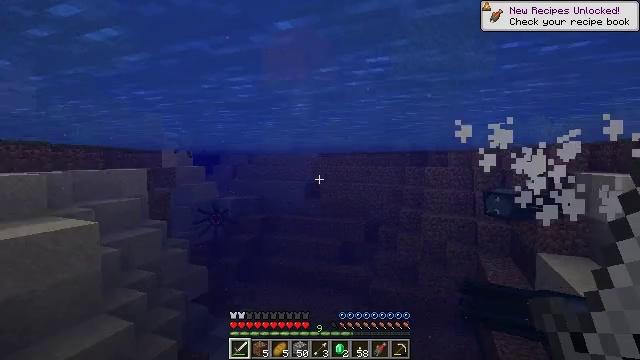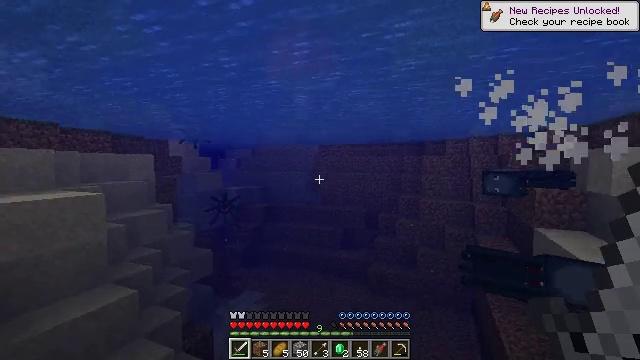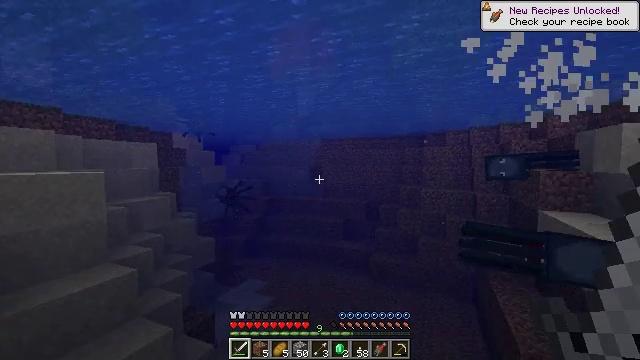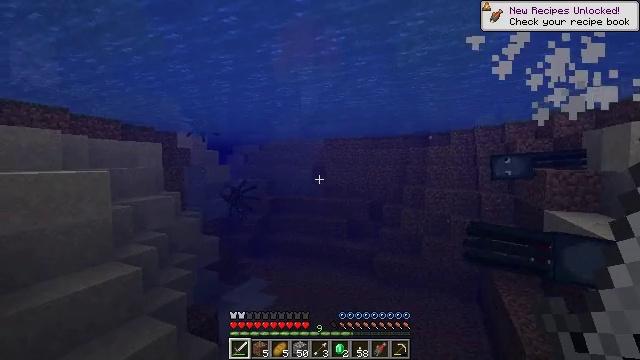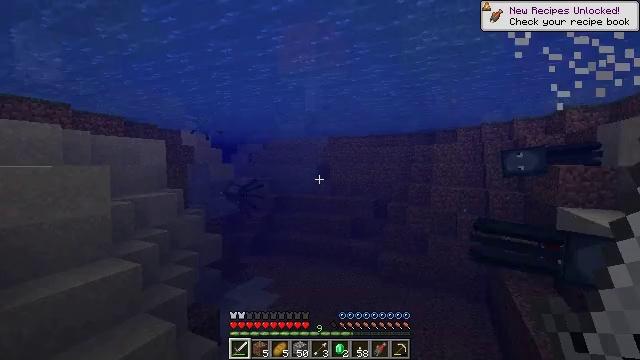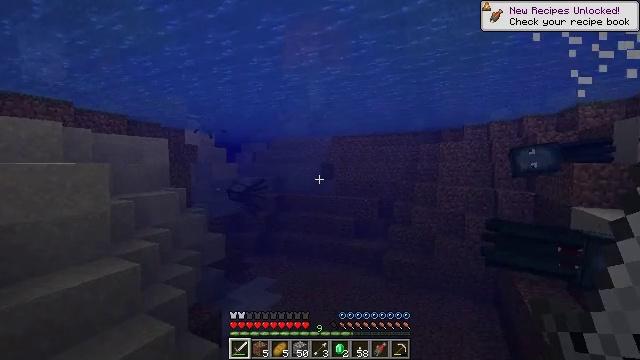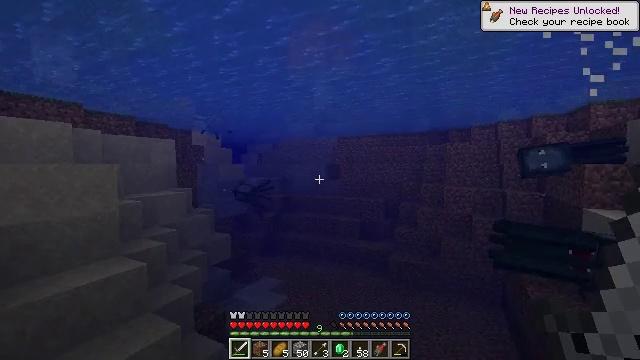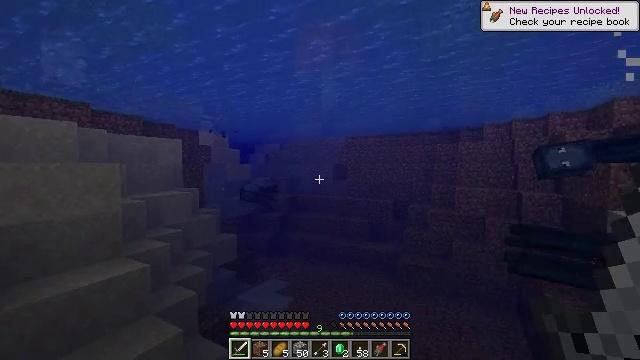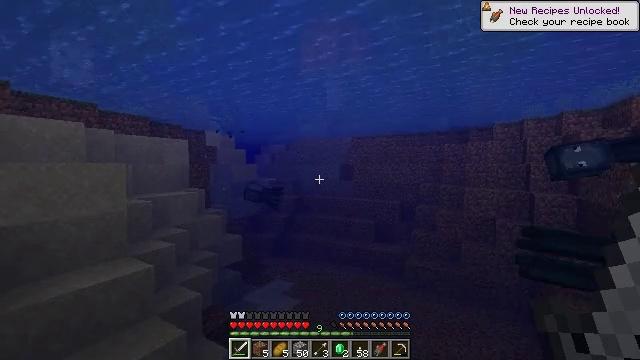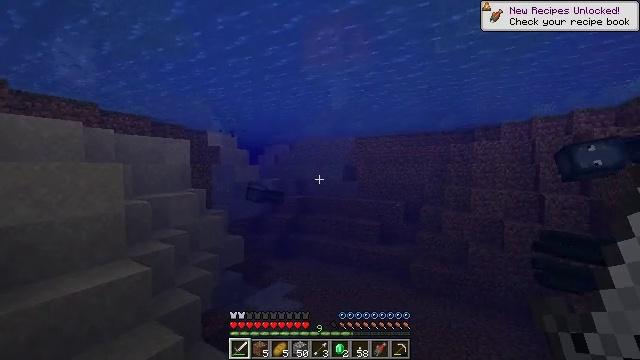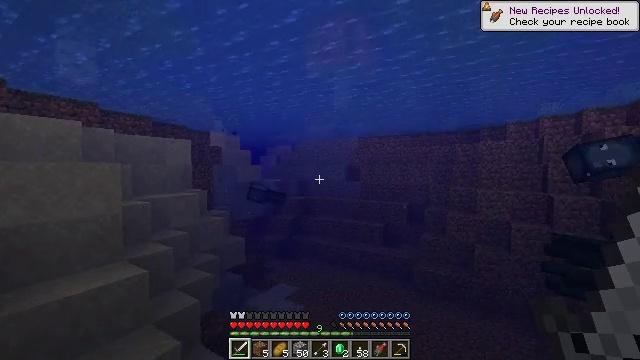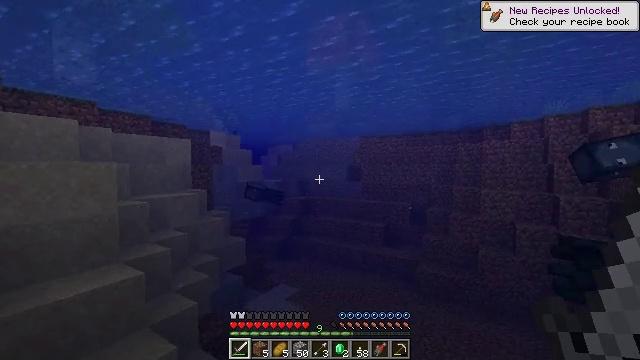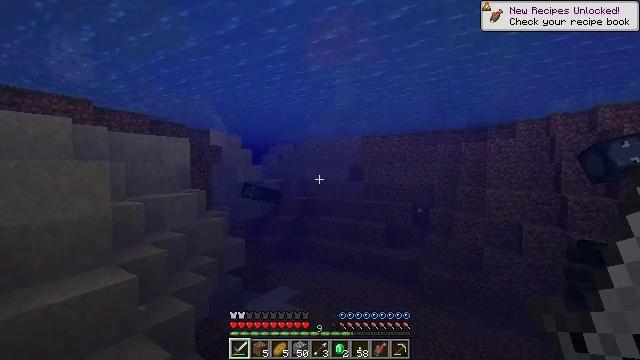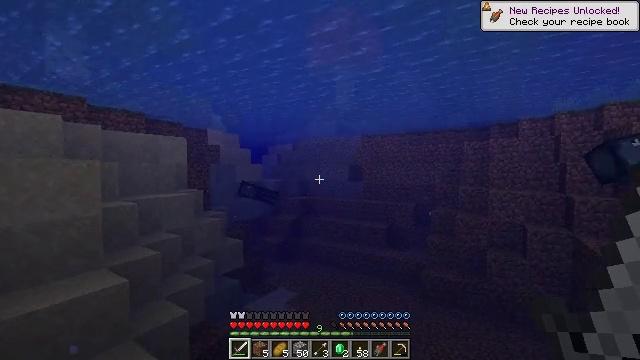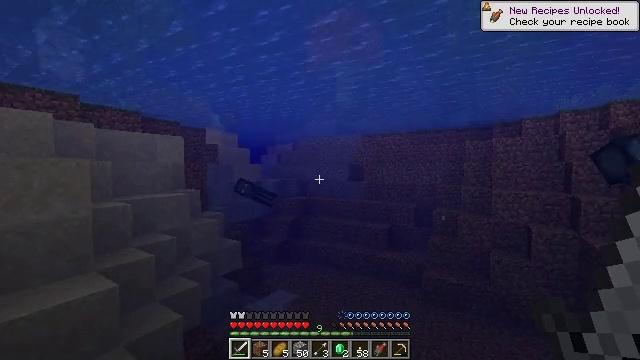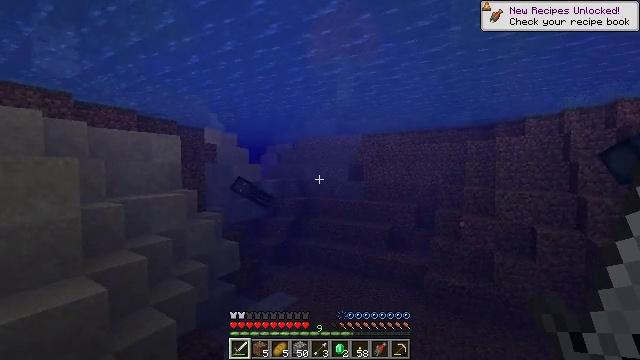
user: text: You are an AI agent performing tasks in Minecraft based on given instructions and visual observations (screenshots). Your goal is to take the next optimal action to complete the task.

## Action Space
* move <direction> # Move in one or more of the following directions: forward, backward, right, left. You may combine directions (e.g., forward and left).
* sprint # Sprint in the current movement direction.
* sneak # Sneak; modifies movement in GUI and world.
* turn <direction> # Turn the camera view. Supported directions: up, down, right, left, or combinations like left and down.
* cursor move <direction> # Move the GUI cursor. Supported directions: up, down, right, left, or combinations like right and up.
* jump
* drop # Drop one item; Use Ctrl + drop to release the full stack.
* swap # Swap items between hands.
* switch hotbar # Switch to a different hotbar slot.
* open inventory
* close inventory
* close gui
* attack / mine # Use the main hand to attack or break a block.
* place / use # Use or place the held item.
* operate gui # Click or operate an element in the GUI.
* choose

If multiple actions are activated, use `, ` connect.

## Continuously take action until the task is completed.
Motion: motion action
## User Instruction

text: Hunt fish.
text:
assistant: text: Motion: move forward, sprint
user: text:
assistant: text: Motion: move forward
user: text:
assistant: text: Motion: move forward
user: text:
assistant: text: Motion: move forward
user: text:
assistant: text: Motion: move forward
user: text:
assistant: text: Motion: move forward, turn left
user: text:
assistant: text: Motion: move forward, turn left
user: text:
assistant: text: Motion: move forward, turn left
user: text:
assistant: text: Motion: move forward
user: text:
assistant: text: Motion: move forward
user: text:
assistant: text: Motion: move forward
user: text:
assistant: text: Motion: move forward
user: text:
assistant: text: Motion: move forward
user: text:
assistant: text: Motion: move forward
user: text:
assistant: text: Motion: move forward
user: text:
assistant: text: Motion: move forward
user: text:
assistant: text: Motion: move forward
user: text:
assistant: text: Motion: move forward
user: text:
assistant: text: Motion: move forward
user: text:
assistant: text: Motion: move forward, turn left
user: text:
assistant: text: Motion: move forward, turn left
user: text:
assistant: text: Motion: move forward, turn left
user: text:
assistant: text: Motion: move forward, turn left
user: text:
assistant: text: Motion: move forward
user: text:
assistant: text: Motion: move forward
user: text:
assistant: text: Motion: move forward
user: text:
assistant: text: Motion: move forward
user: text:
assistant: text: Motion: move forward
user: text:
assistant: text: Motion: move forward
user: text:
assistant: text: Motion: move forward